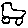
Label: line